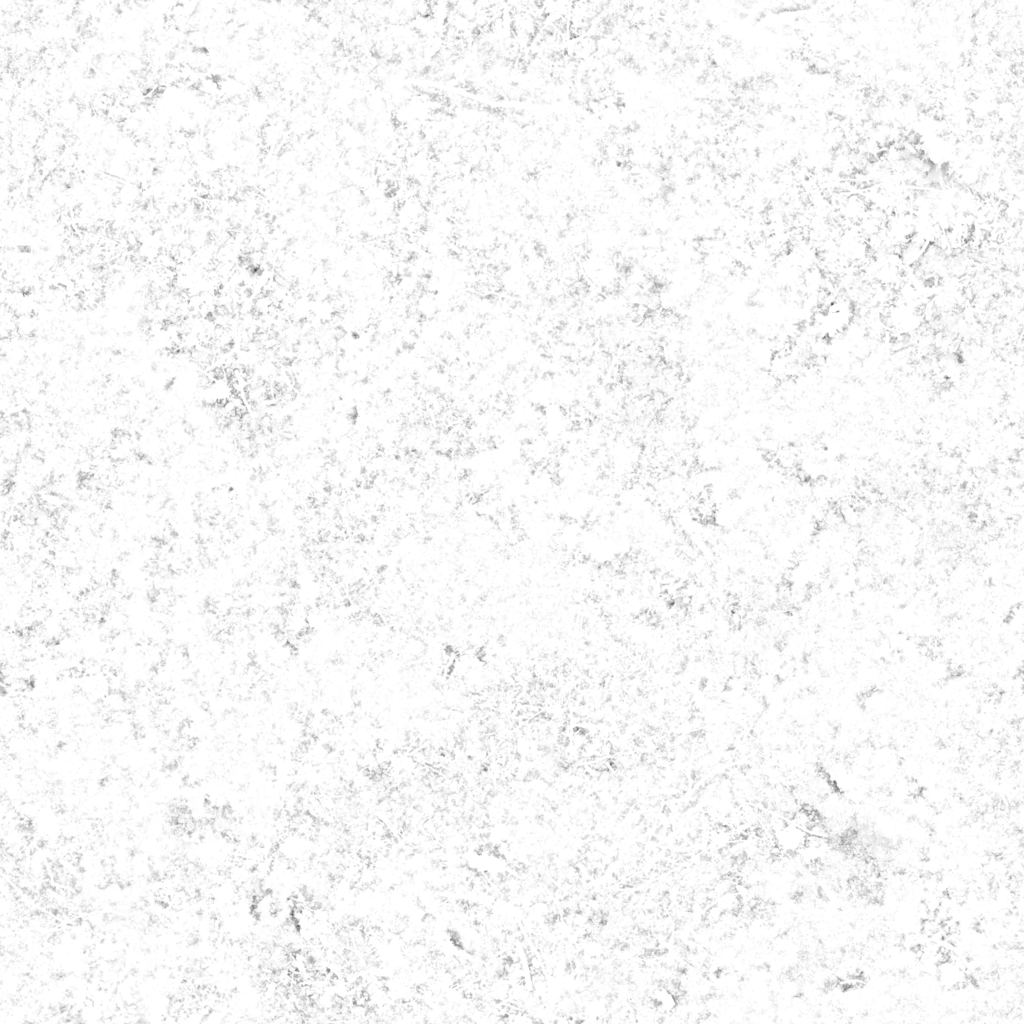
Texture map type: AmbientOcclusion